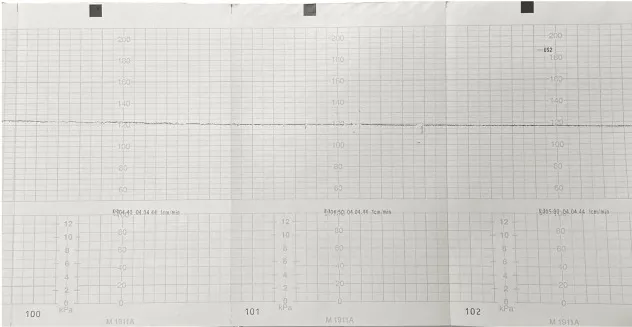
The fetal heart rate shows a silent pattern, with a complete absence of long-term and short-term variability.
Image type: electrography (ekg)